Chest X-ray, AP view. Patient: 65 years old, sex F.
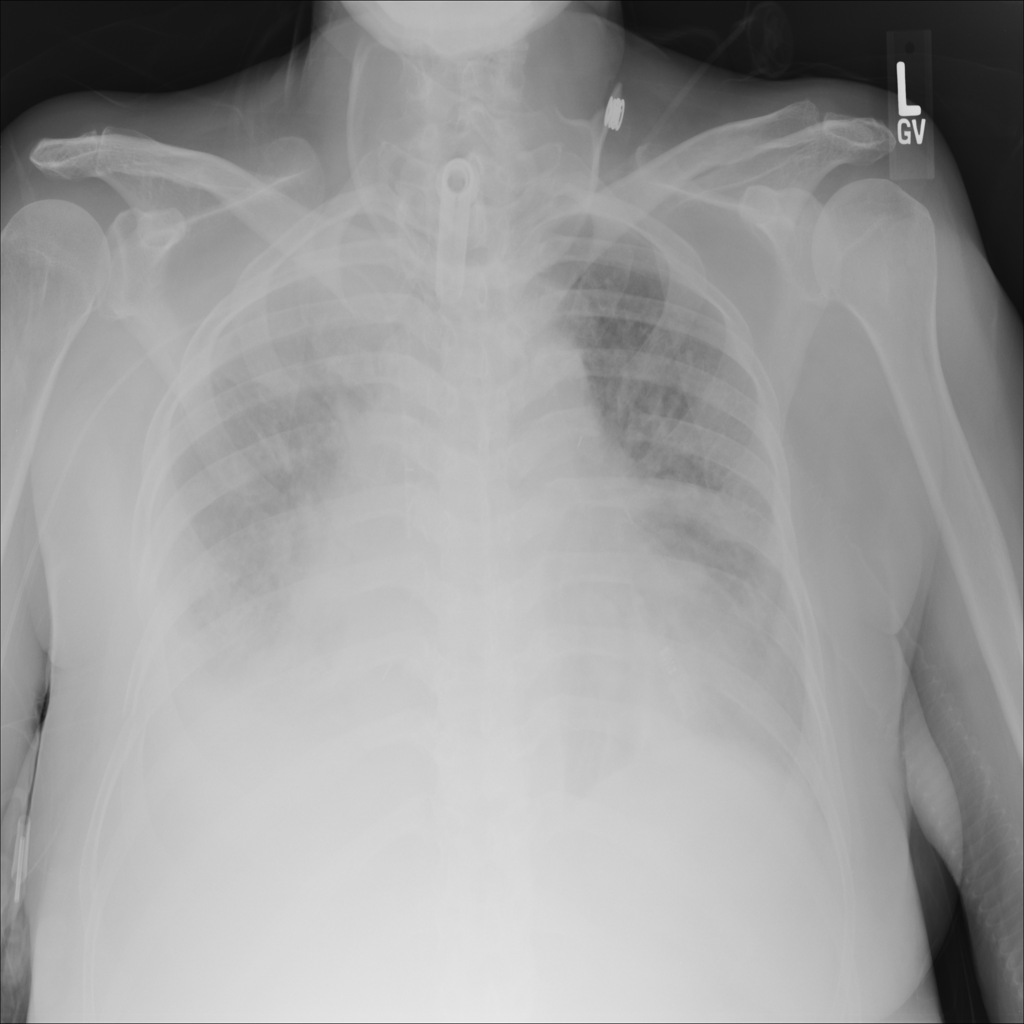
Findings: No Finding